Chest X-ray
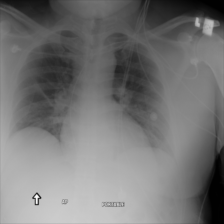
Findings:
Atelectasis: negative
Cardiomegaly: negative
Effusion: negative
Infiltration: negative
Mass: negative
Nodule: negative
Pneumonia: negative
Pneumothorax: negative
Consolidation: negative
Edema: negative
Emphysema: negative
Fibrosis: negative
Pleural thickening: negative
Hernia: negative